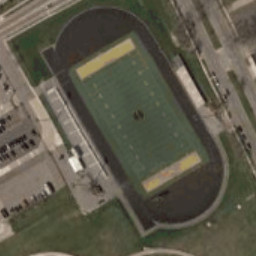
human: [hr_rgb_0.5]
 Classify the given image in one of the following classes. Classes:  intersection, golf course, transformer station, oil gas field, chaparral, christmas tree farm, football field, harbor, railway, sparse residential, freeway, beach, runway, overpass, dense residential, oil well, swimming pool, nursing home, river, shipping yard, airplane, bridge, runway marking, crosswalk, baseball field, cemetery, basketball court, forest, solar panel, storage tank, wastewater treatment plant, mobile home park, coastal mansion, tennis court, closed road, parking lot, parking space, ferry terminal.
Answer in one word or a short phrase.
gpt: football field